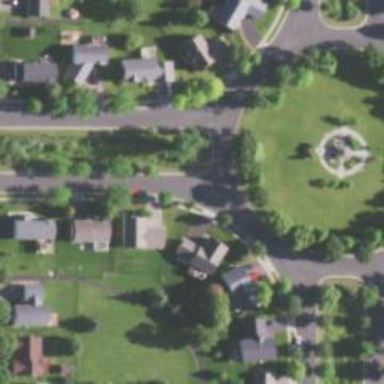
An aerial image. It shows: Circular junction on residential road.